Question: I'm trying to get a Blackmagic Ultrastudio Mini Recorder to stream via avconv to HLS. To test, it's hooked up to an AppleTV and this is the command I'm using:
'''
./bmdcapture -m 14 -C 0 -F nut -f pipe:1 | avconv -vsync passthrough -y -i - -vcodec copy -pix_fmt yuyv422 -strict experimental -f hls -hls_list_size 999 +live -strict experimental out.m3u8
'''
However, the colors are all messed up; suggesting the color format is set incorrectly. The input format is 1280x720 @ 59.94 FPS (which is correct) and I've set the format to yuyv422 (though nothing else I've set this to has fixed the error).

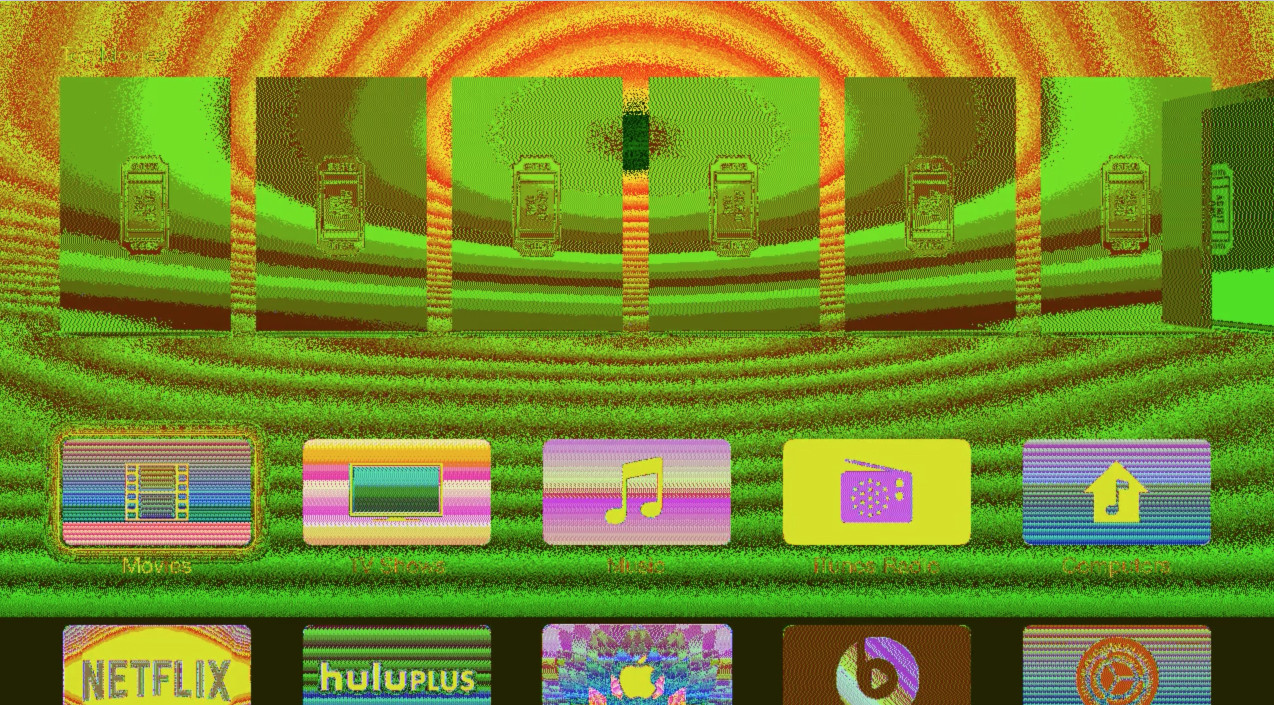
Answer: Got it!
The Mini Recorder shoots at 10 bits rather than 8 (which I assumed considering Adobe's live encoder said it would be 8).
Here is the fixed code:
'''
./bmdcapture -m 14 -p yuv10 -C 0 -F nut -f pipe:1 | avconv -vsync passthrough -y -i - -vcodec copy -pix_fmt uyvy422 -strict experimental -f hls -hls_list_size 999 +live -strict experimental out.m3u8
'''